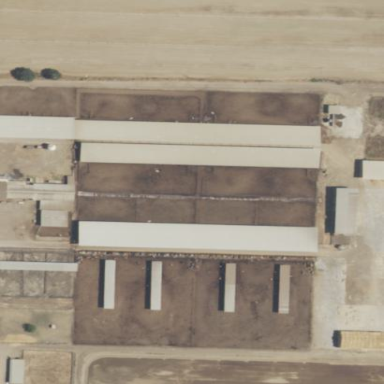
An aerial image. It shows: Farmyard area.